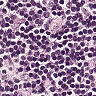
Metastatic tissue present: no